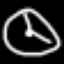
Label: clock